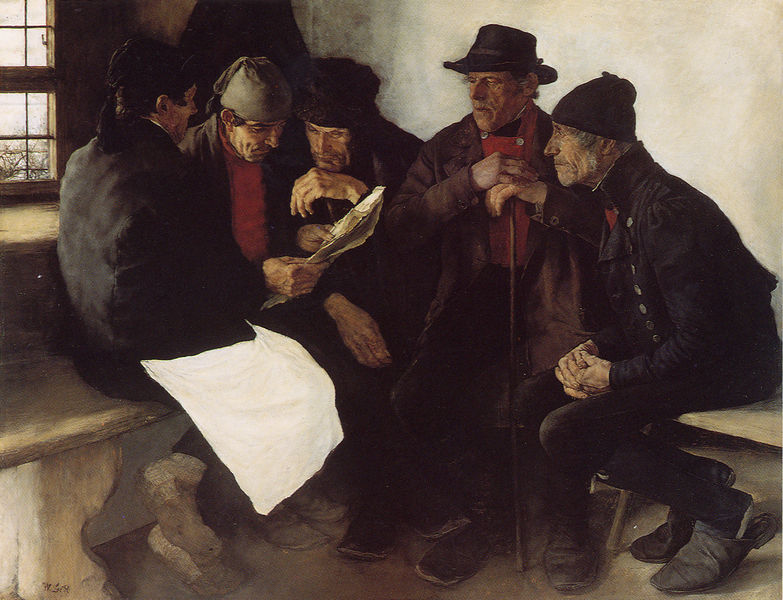
Titel: Die Dorfpolitiker
Künstler: Wilhelm Maria Hubertus Leibl
Standort: Winterthur
Institution: Museum Oskar Reinhart am Stadtgarten
Schlagwörter: dunkel, gemälde, gruppe, hand, mann, schatten, weiß, menschen, ocker, sitzen, braun, fenster, hut, hüte, licht, männer, raum, schwarz, stuhl, zimmer, ausblick, rot, beige, gespräch, haube, herren, malerei, alt, bart, jacke, kappe, mütze, mützen, wand, alte, arm, gesicht, stein, fünf, hände, innenraum, schauen, signatur, öl, kirche, interieur, mantel, realismus, arbeit, bauern, genre, stock, deutschland, schürze, schrift, papier, ecke, unterhaltung, gehstock, schuhe, stab, fischer, dorf, winter, bank, arbeiter, runde, lesen, stuck, menzel, stube, socke, socken, aufstützen, fotorealistisch, knöpfe, weste, bauer, bayern, alpen, zeitung, jacken, mäntel, bänke, tracht, karte, pantoffel, schlappen, beugen, leibl, brief, fensterbank, holzbank, plan, zipfelmütze, leser, lesend, schriftstück, sitzbank, koch, hausschuhe, pantoffeln, gasthaus, vorleser, schürtze, schürz, zuhören, köln, hören, beraten, rat, pantinen, banke, überlegen, eckbank, beinkleid, dorfpolitiker, gemlde, schueh, mützr, landbevölkerung, dorfrat, leiblkreis, hausschule, tiziano vecellio